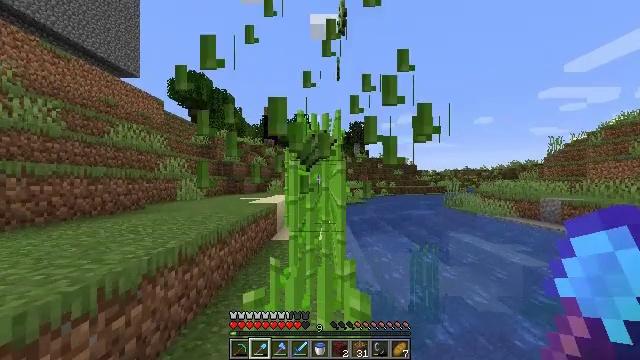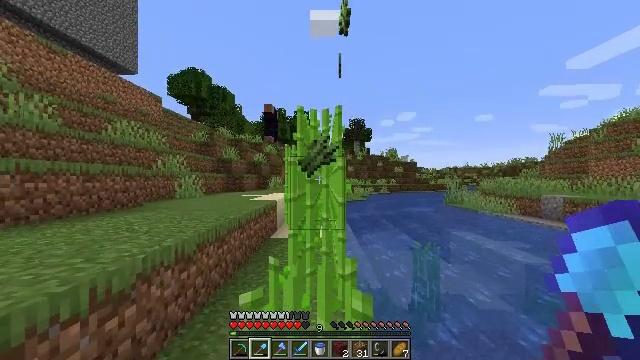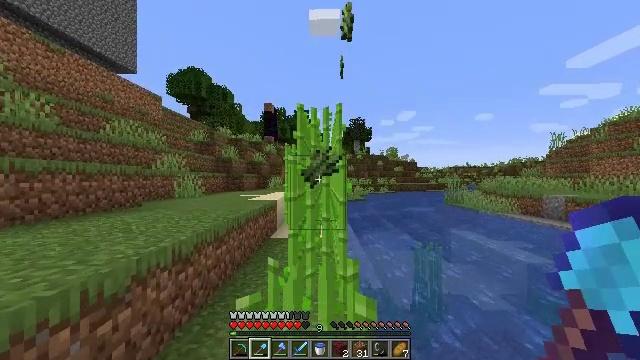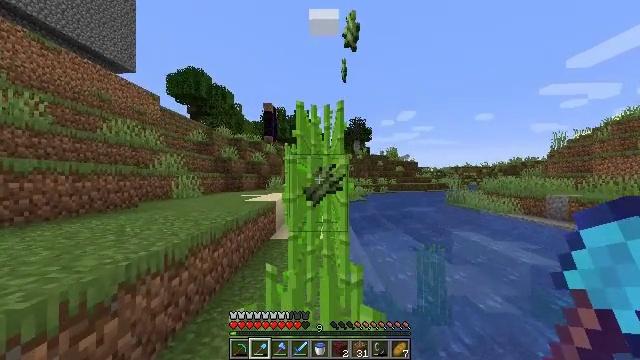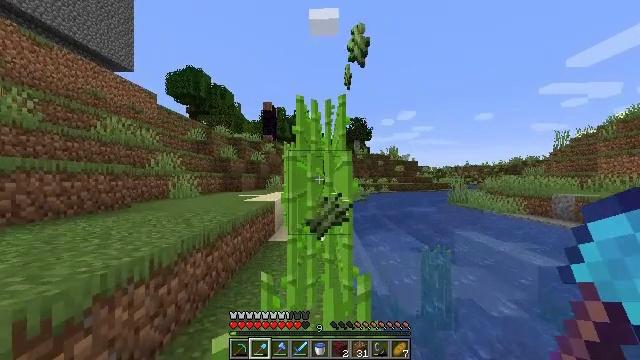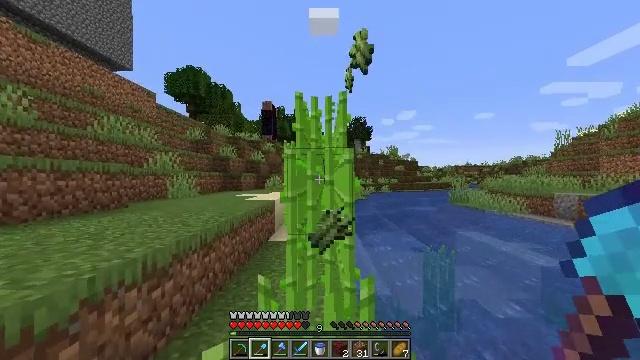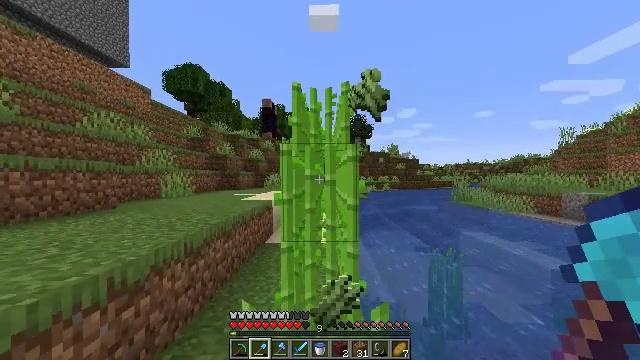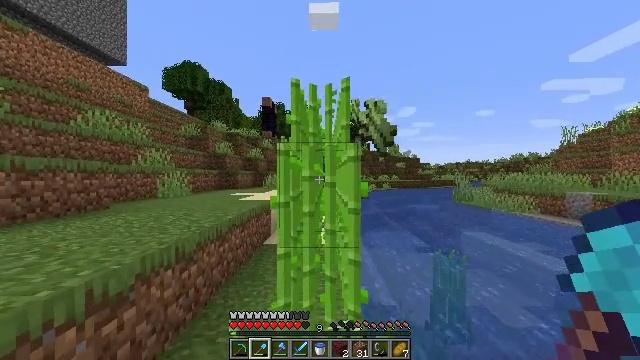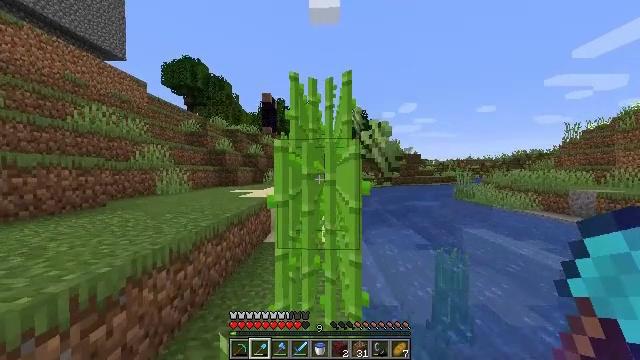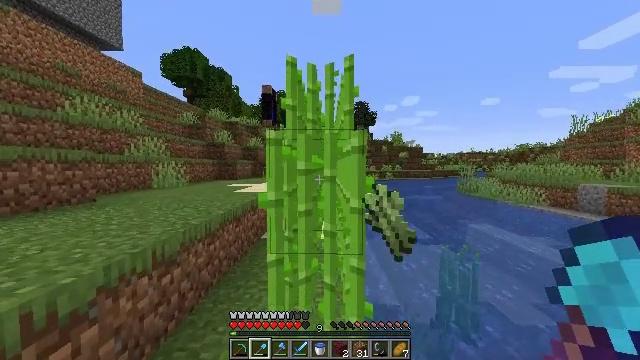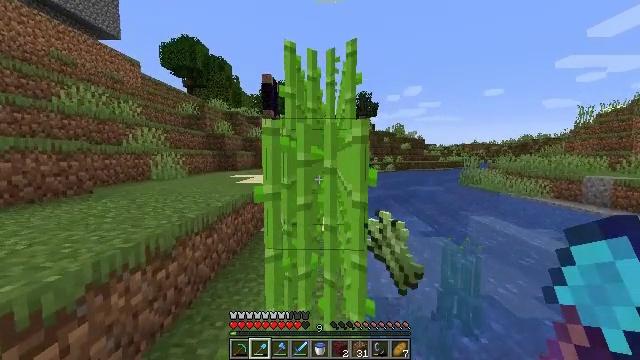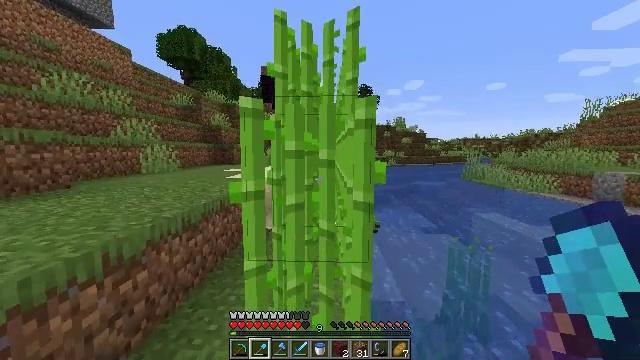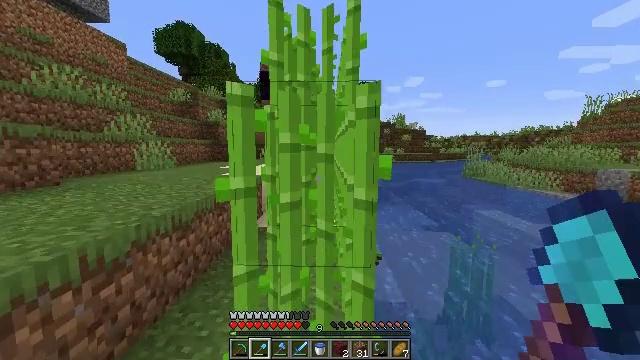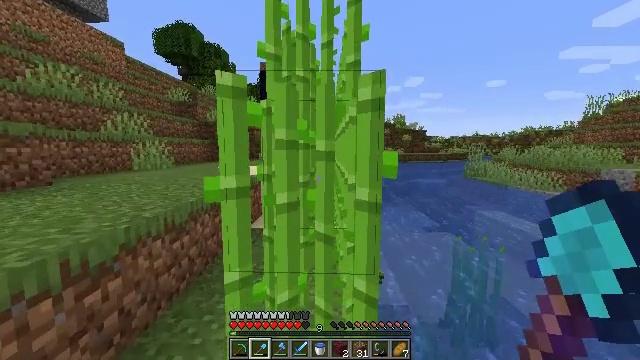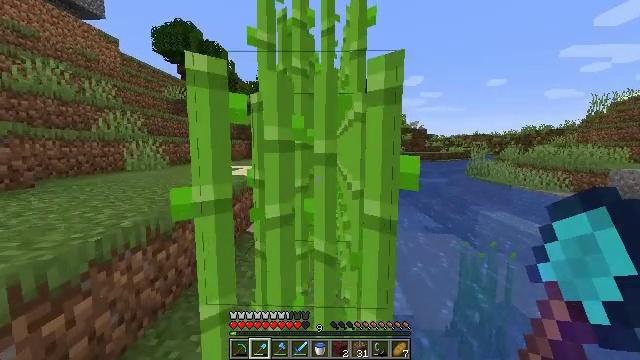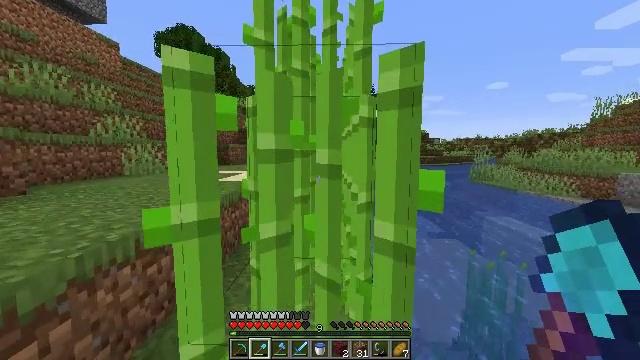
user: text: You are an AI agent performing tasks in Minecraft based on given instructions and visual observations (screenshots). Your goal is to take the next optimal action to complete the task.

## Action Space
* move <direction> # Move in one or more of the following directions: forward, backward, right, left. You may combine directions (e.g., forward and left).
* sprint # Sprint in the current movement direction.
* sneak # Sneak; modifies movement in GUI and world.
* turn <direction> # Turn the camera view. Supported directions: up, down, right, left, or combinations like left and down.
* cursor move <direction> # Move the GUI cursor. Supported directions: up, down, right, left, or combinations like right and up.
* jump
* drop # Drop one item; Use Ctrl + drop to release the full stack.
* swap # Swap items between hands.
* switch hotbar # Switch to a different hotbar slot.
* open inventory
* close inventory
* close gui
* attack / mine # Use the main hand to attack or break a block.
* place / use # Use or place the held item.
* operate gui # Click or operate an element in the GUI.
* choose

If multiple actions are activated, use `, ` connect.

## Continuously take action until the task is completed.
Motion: motion action
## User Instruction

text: Harvest sugar cane from the plant.
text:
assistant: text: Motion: no_op
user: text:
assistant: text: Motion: move forward
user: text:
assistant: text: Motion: move forward
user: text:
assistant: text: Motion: move forward
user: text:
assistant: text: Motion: move forward
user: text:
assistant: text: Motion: move forward
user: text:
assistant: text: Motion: move forward
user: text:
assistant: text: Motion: move forward
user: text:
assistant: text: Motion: move forward, turn down
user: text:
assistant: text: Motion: move forward, turn down
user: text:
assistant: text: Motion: move forward, turn down
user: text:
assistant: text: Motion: move forward
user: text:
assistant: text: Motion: move forward
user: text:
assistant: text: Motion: move forward
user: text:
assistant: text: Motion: move forward
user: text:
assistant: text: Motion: move forward, turn up
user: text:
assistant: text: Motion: move forward, attack / mine
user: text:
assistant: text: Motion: move forward, attack / mine
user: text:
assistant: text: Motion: move forward, turn up, attack / mine
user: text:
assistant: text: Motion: move forward, turn up, attack / mine
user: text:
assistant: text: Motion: move forward, turn up, attack / mine
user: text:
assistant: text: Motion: move forward
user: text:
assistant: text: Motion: move forward
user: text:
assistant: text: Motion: move forward
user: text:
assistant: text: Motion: no_op
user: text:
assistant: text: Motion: no_op
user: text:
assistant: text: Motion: no_op
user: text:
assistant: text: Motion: no_op
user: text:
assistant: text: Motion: no_op
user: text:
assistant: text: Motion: no_op